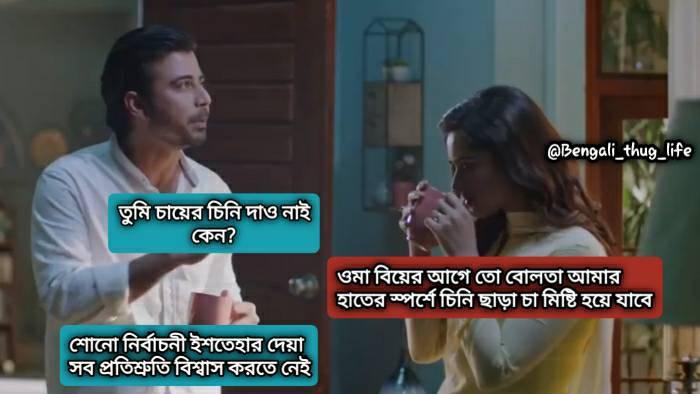
Caption: তুুমি চায়ের চিনি দাও নাই কেন? ওমা বিয়ের আগে তো বোলতা আমার হাতের স্পর্শে চিনি ছাড়া চা মিষ্টি হয়ে যাবে    শোনো  নির্বাচনী ইশতেহার দেয়া সব প্রতিশ্রুতি বিশ্বাস করতে নেই
Label: non-hate